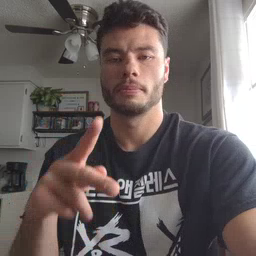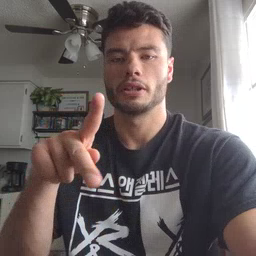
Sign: pajamas